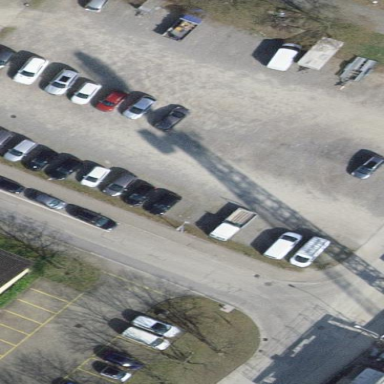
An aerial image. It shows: Parking area with surface.